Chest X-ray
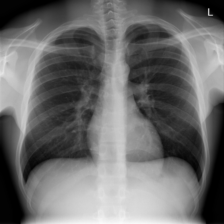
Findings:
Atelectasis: negative
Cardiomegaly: negative
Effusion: negative
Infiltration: negative
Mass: negative
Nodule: negative
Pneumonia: negative
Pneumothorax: negative
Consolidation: negative
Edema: negative
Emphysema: negative
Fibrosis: negative
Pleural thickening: negative
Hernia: negative